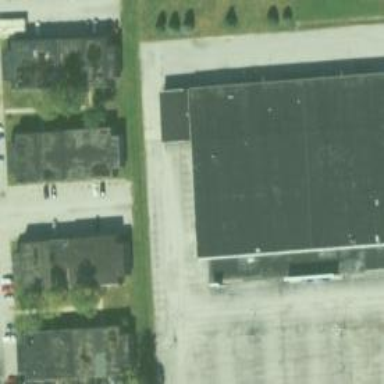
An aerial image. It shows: Building that serves as storage rental shop.